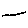
Label: line